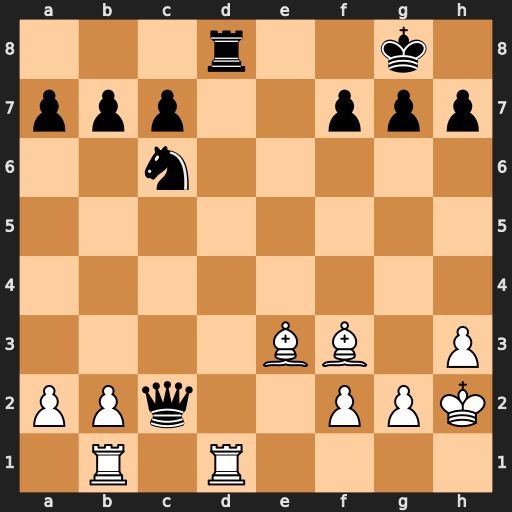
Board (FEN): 3r2k1/ppp2ppp/2n5/8/8/4BB1P/PPq2PPK/1R1R4
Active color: w
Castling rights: -
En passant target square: -
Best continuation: Rbc1 Qxb2 Bxc6 Rxd1 Rxd1